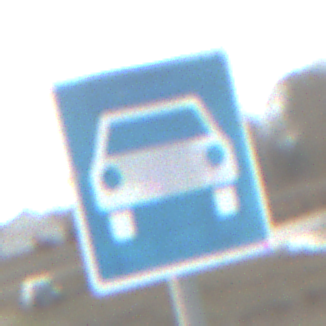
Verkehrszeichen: Kraftfahrstrasse
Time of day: SunriseSunset
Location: Outdoor (RoadRail)
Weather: PartlyCloudy
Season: NotSpecified
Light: Natural